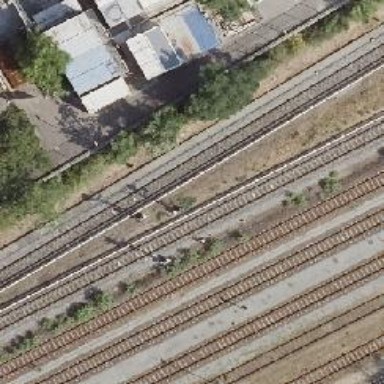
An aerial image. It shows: Railway signal.